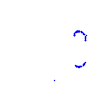
Particle: proton